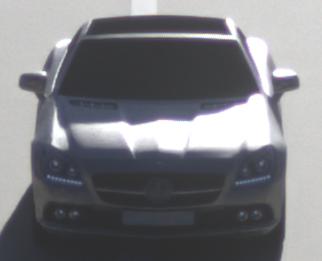
Make: Mercedes-Benz
Model: SLK 200
Detailed model: SLK-Class (172)
Model produced from: 2011/03
Model produced until: 2015/04
Doors: 2
Color: white
Road condition: dry road
Daytime: sunrise or sunset
Contrast: medium contrast